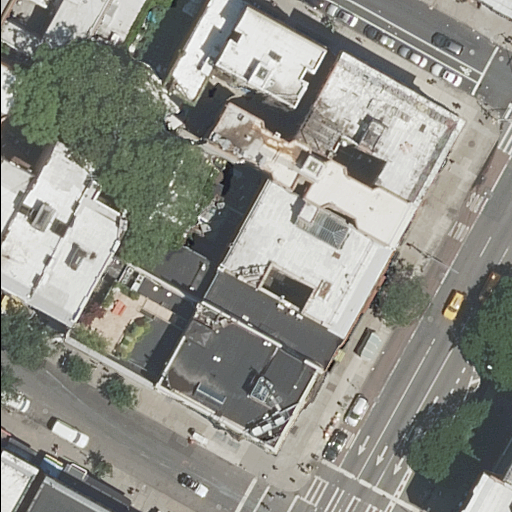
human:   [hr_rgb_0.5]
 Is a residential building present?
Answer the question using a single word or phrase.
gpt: yes

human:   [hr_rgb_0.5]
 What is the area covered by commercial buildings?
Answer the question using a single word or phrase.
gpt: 0m2

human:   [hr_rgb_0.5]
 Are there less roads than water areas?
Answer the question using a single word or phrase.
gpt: no

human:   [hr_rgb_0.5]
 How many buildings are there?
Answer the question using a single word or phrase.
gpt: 22

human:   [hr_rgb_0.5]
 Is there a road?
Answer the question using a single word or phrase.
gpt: yes

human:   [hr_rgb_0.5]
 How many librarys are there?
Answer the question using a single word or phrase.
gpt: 1

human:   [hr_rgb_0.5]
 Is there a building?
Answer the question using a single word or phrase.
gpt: yes

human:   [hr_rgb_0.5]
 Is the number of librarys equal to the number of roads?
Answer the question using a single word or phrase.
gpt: no

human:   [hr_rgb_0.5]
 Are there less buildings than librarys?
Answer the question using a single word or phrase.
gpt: no

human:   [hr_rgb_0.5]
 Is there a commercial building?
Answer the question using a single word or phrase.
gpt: no

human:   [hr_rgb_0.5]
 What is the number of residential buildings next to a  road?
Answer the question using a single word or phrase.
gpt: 22

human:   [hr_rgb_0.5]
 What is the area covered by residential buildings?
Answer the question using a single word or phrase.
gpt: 4695m2

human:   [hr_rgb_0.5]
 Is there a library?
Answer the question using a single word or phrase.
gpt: yes

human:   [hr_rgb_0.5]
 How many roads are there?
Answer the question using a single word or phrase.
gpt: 8

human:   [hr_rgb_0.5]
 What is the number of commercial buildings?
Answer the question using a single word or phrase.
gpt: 0

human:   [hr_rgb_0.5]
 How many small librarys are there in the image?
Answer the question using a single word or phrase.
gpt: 0

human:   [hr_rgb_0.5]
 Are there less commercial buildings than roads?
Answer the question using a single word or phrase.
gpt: yes

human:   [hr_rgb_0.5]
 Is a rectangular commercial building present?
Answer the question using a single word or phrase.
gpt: no

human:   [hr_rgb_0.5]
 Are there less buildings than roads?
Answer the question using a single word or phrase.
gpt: no

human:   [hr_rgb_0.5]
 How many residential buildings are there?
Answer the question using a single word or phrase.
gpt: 22

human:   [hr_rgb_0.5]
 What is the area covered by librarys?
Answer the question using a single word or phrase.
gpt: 219m2

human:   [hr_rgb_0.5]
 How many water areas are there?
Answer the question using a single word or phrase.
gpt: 0

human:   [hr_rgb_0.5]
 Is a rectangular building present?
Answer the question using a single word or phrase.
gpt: yes

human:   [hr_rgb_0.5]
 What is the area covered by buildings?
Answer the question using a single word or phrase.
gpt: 4695m2

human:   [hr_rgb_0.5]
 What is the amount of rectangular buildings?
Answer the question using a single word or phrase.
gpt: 10

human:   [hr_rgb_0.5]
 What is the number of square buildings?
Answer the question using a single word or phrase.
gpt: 0

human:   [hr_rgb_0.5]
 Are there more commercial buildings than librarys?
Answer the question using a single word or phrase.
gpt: no

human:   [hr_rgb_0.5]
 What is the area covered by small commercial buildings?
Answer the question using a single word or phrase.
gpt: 0m2

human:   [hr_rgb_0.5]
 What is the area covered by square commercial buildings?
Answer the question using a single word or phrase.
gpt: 0m2

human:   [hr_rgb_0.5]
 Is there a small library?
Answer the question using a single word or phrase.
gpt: no

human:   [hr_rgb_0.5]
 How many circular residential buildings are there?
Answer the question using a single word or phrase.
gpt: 0

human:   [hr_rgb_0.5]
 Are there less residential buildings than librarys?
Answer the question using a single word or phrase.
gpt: no

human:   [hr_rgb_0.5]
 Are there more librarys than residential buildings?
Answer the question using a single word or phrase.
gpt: no

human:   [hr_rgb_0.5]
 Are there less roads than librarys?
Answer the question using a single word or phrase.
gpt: no

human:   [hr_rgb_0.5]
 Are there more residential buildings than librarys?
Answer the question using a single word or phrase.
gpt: yes

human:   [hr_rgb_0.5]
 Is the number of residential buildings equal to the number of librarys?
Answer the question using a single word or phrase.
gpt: no

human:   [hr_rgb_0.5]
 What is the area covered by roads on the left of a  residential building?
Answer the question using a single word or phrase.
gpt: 0m2

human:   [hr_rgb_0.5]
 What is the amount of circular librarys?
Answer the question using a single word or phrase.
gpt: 0

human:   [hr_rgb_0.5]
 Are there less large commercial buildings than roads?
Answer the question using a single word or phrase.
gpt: yes

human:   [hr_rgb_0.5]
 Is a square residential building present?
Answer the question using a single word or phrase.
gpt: no

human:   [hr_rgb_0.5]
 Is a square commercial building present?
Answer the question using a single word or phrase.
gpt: no

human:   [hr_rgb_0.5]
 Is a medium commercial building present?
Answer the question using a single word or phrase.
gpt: no

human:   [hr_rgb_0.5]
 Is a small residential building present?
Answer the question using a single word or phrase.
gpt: yes

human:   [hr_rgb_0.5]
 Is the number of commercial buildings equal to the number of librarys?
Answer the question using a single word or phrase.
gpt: no

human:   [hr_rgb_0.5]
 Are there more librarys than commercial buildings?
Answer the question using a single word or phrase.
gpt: yes

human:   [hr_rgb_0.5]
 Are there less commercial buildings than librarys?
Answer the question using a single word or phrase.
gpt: yes

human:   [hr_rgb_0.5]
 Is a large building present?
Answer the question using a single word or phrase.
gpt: yes

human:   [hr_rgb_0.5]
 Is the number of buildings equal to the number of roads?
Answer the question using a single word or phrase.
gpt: no

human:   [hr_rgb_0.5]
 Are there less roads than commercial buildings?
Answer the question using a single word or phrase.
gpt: no

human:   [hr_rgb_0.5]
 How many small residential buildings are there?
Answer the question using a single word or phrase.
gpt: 10

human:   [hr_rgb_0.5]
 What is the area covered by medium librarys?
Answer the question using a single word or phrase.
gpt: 219m2

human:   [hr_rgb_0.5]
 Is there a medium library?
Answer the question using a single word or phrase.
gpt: yes

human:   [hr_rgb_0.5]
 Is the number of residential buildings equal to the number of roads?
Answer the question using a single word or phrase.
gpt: no

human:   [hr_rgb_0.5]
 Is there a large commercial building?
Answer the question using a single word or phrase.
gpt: no

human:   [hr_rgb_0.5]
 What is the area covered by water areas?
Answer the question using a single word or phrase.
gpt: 0m2

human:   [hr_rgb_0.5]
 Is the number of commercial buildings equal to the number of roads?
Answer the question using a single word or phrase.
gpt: no

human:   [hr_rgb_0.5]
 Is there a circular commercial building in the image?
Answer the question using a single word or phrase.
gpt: no

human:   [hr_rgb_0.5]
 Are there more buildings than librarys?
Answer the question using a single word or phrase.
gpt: yes

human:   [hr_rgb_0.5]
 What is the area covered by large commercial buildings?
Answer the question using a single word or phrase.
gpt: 0m2

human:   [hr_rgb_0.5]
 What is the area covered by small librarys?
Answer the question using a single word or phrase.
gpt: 0m2

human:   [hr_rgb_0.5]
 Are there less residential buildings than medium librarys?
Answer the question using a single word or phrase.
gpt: no

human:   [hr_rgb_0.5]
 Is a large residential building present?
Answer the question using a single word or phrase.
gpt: yes

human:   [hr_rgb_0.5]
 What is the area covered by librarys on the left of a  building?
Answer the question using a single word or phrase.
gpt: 219m2

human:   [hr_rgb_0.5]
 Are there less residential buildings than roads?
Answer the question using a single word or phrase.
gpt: no